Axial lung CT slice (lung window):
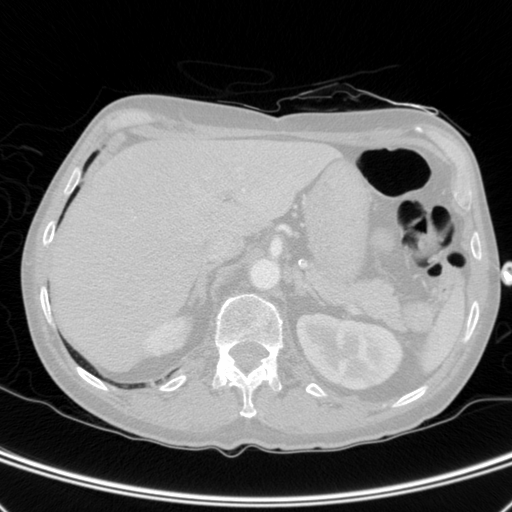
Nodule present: no